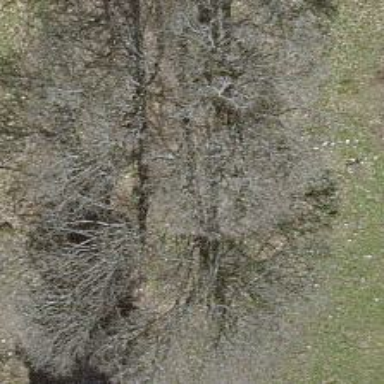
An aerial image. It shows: Beautiful tree in nature.